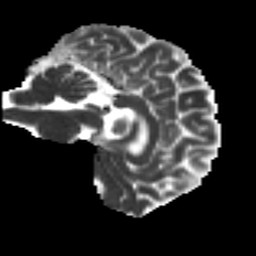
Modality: MD
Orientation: sagittal
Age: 60
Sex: male
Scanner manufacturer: ge
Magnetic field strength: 3 T
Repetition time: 7.8 s
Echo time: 0.0613 s